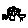
Label: tree